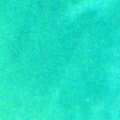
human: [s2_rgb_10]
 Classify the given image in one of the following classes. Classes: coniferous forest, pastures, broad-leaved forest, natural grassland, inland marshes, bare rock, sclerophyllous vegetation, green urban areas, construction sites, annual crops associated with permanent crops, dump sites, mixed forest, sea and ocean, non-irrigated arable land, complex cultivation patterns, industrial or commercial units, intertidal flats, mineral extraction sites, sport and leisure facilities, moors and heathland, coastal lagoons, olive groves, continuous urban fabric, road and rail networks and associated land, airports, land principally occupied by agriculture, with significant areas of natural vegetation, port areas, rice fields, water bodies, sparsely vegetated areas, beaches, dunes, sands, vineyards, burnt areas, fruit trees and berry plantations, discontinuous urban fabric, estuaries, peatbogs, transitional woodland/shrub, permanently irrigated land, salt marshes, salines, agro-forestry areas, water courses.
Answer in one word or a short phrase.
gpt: sea and ocean